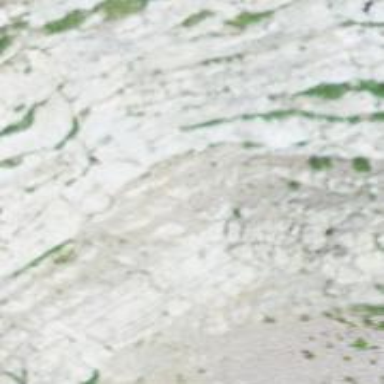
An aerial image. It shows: Cliff in nature.